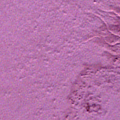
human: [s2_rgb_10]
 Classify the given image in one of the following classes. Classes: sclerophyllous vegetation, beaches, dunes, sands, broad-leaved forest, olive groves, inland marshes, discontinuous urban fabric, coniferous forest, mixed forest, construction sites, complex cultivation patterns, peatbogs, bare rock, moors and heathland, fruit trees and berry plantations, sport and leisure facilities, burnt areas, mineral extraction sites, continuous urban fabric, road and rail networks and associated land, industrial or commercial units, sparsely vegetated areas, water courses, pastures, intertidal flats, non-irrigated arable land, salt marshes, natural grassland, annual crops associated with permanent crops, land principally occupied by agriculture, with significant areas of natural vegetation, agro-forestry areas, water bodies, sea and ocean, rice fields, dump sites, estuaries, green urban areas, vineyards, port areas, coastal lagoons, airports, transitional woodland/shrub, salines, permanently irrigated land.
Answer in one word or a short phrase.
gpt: non-irrigated arable land, pastures, sea and ocean